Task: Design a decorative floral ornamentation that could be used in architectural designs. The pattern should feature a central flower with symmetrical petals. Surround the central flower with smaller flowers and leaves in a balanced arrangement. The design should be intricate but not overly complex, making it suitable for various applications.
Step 586:
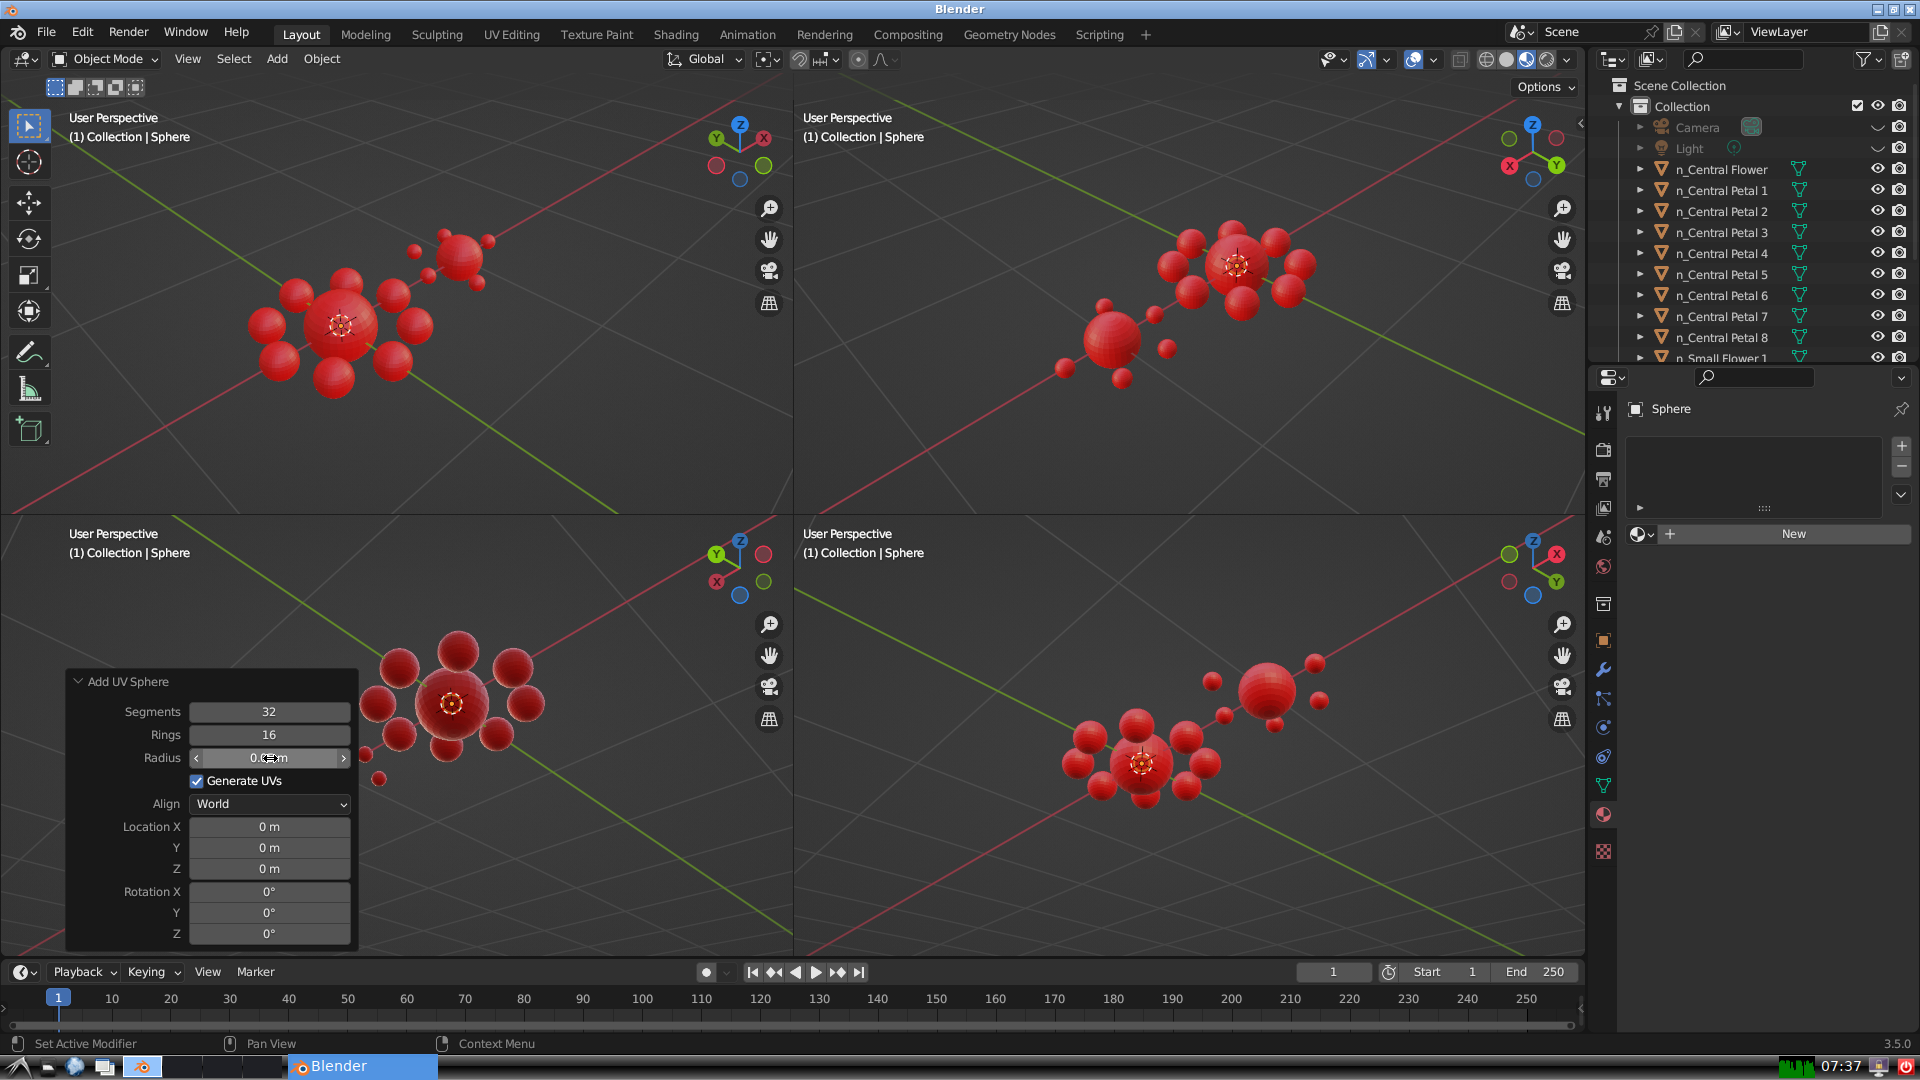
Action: {"mouse_move": [960, 540]}